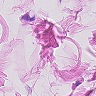
Metastatic tissue present: no